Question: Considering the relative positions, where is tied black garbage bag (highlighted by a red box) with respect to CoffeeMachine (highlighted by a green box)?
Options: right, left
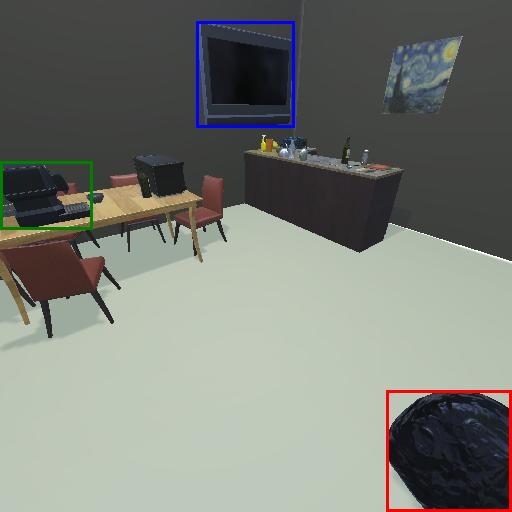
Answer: right